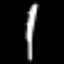
Label: fork